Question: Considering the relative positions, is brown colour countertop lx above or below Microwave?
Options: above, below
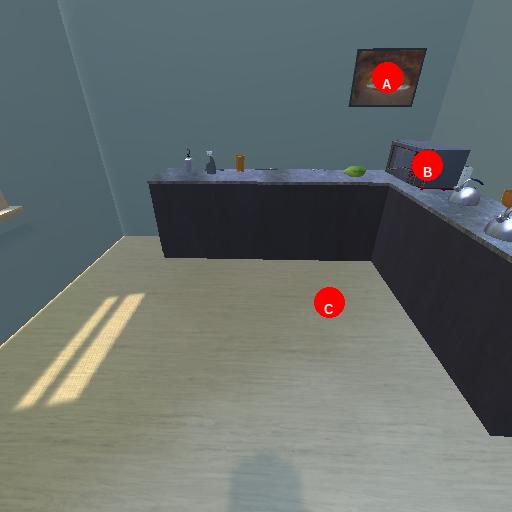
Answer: above